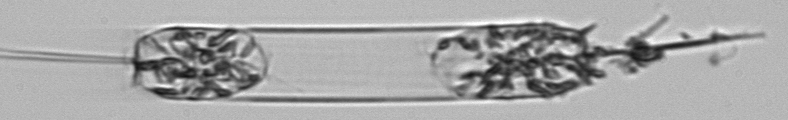
Label: Ditylum_brightwellii